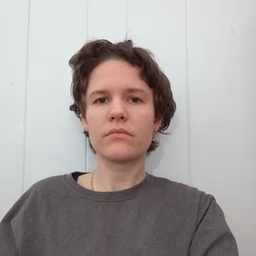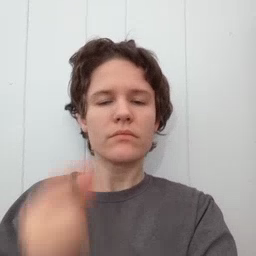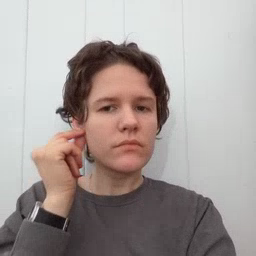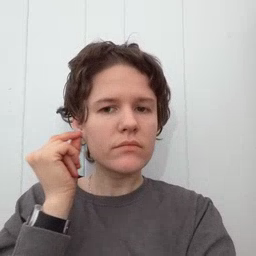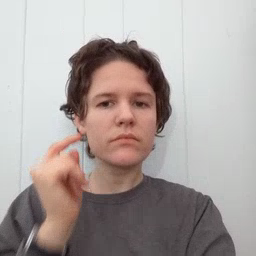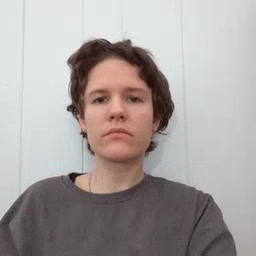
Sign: ear